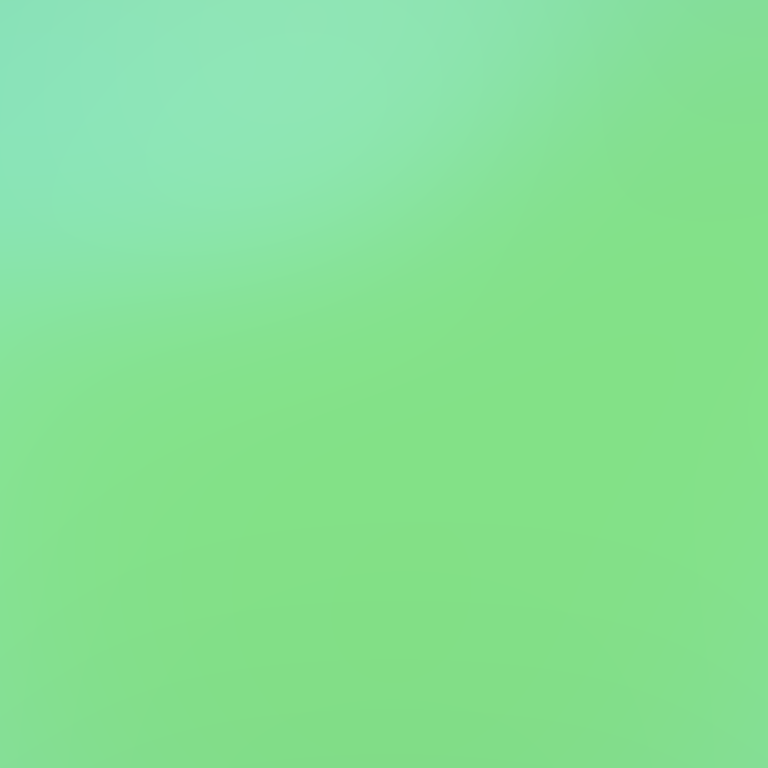
Abstract light effect, smooth gradient from soft green to light teal, calm atmosphere, diffuse light, no room, no furniture, no objects.